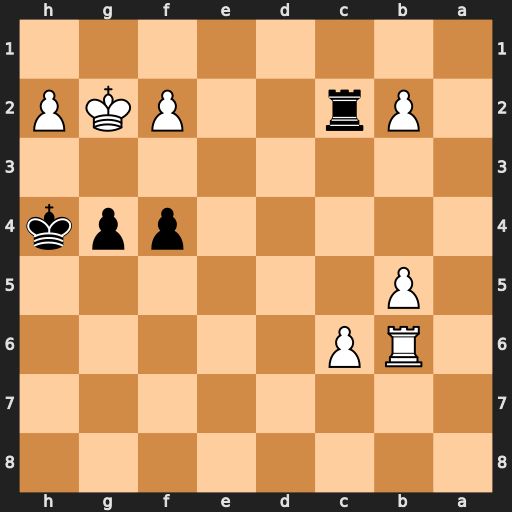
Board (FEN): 8/8/1RP5/1P6/5ppk/8/1Pr2PKP/8
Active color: b
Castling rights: -
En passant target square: -
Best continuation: f3+ Kf1 Rc1#